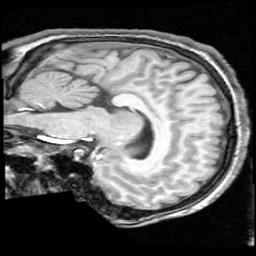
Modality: T1w
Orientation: sagittal
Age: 13
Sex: male
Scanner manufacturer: ge
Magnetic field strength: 1.5 T
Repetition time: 0.03333 s
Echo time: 0.008 s